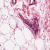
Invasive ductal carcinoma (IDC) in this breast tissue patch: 0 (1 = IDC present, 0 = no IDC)